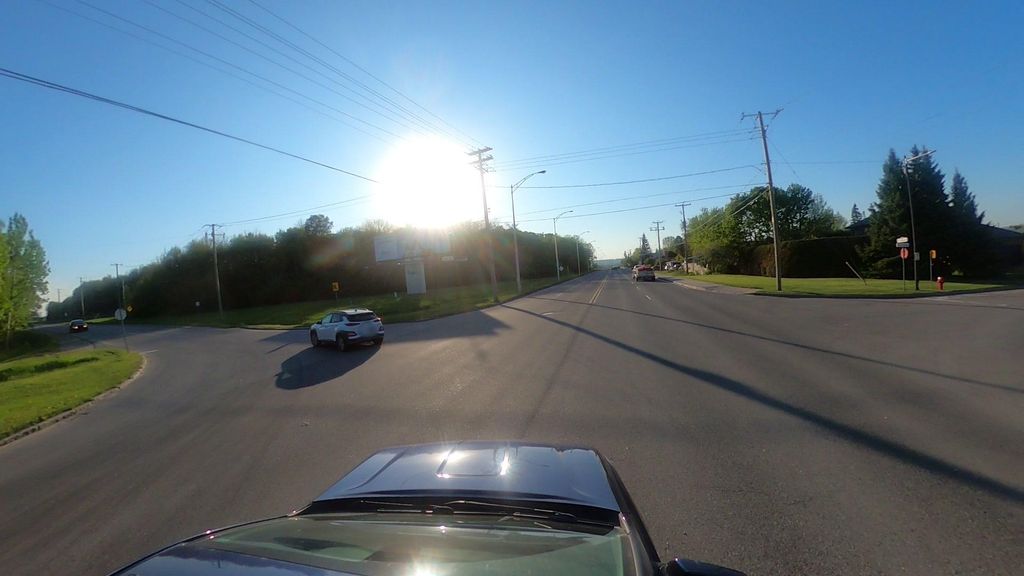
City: quebec_city